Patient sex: M
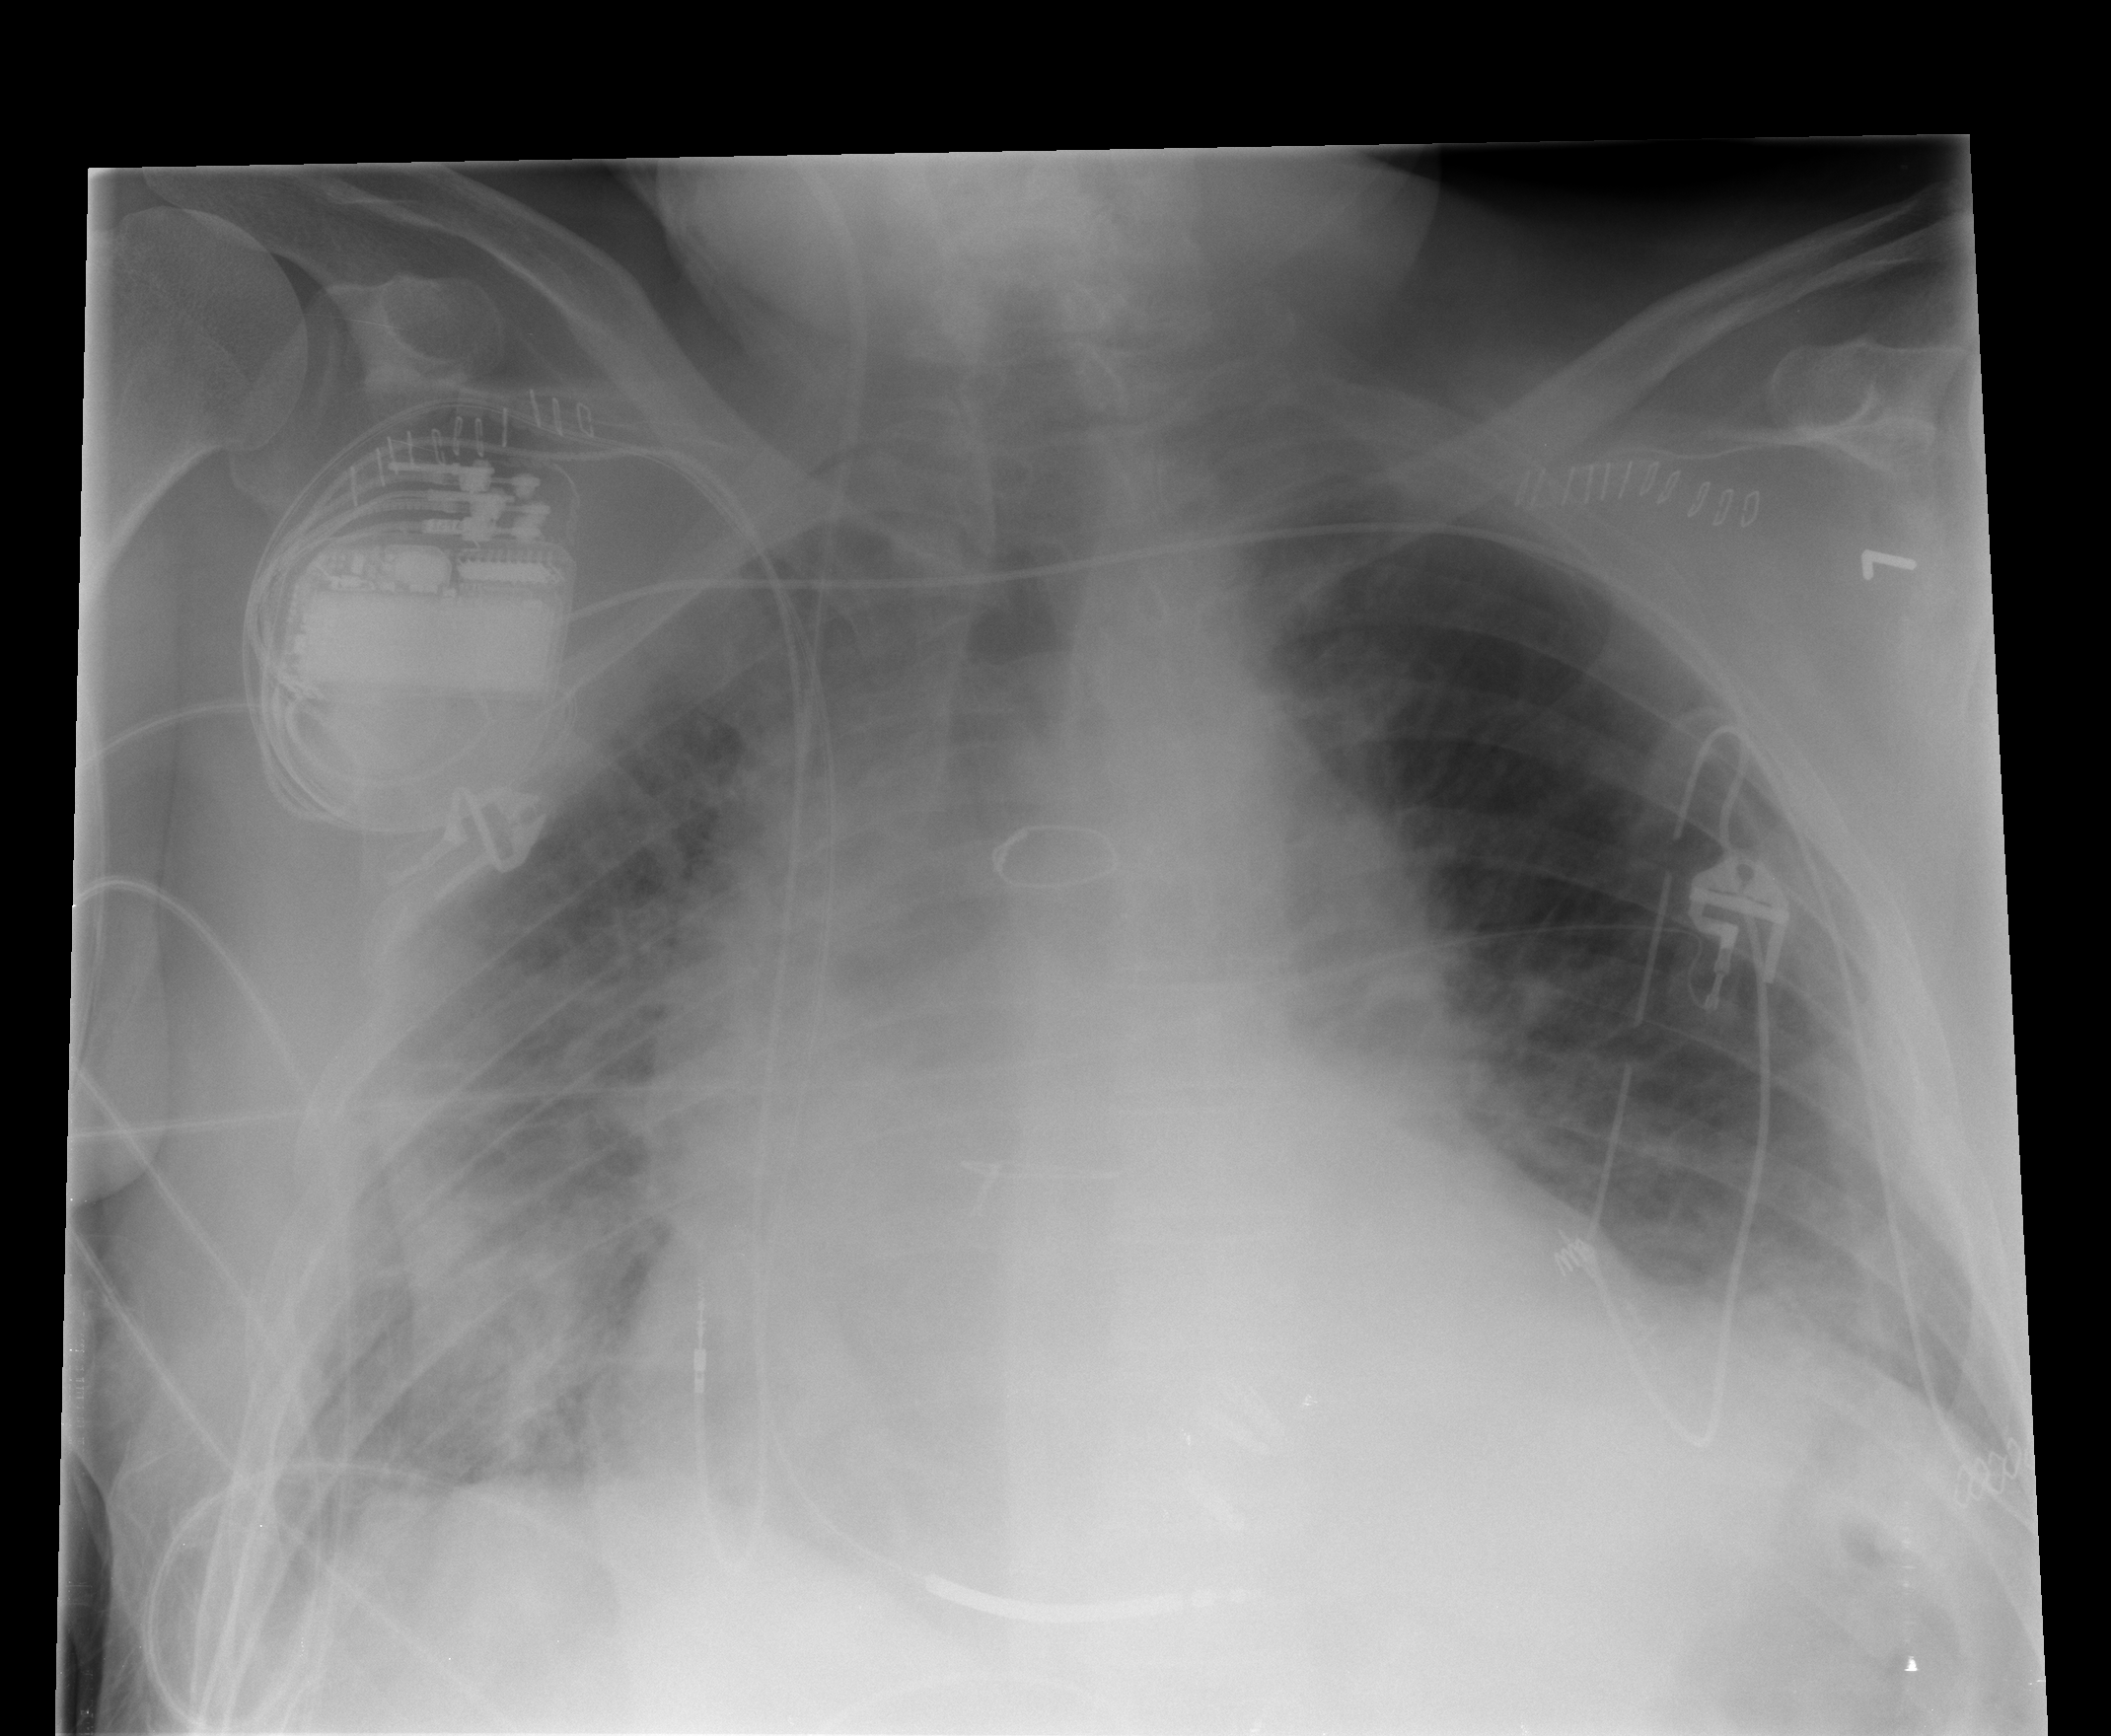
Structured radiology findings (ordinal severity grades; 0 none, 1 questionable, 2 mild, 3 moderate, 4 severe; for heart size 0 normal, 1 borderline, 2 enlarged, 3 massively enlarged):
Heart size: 3
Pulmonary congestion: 2
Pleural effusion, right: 2
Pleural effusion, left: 2
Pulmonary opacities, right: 0
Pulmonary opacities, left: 0
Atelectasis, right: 0
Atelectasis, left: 0